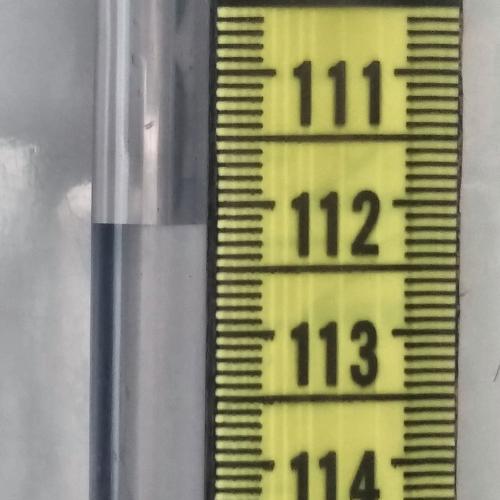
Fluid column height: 112.2 cm